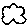
Label: cloud